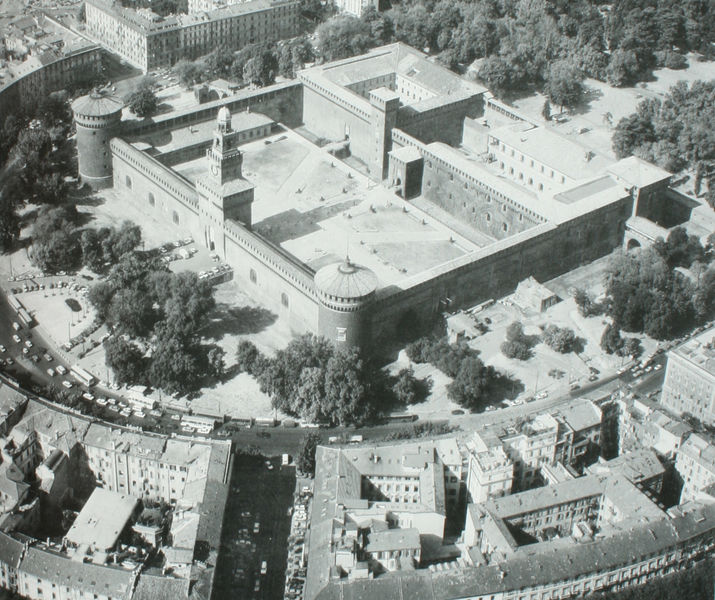
Titel: Luftaufnahme vom Castello Sforzesco in Mailand
Standort: Mailand
Institution: Castello Sforzesco
Schlagwörter: baum, blätter, laub, schatten, weiß, bäume, stadt, fenster, grau, licht, schwarz, strasse, anlage, dach, gebäude, haus, park, schloss, weg, architektur, häuser, sonne, wald, oval, rund, turm, spanien, ansicht, fassade, italien, perspektive, dächer, mauer, hof, platz, vogelperspektive, auto, treppe, treppen, uhr, ring, tor, zinnen, aufsicht, foto, fotografie, luftaufnahme, photographie, straßen, eingang, innenhof, burg, kloster, moschee, orient, türme, palast, festung, schwarzweiss, rom, photo, halbkreis, halbrund, gemäuer, gefängnis, herrschaftlich, mauern, verkehr, islam, aufnahme, autos, höfe, bauwerk, haupteingang, rundtürme, innenhöfe, ecktürme, geviert, touristen, luftbild, vogelsicht, parken, kastell, wachturm, wachtürme, laufgänge, castell, busse, flugaufnahme, stadtanlage, festungsanlage, mailand, häuserblocks, castello, strassenverkehr, blocks, aussenmauern, architrkturen, castello sforsesko, mittelturm, ringstrasse, häuser mit innenhof, staßen, kastekk